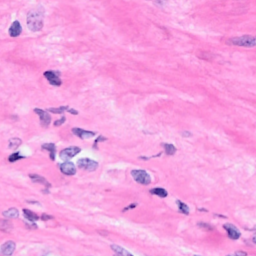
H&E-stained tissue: Breast